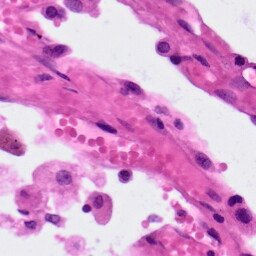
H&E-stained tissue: Lung